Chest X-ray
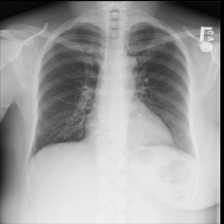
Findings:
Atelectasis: negative
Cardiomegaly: negative
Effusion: negative
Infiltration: negative
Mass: negative
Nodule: negative
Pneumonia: negative
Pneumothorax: negative
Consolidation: negative
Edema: negative
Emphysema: negative
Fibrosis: negative
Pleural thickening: negative
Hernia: negative